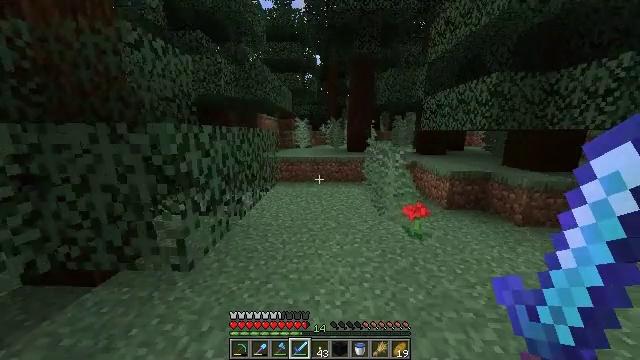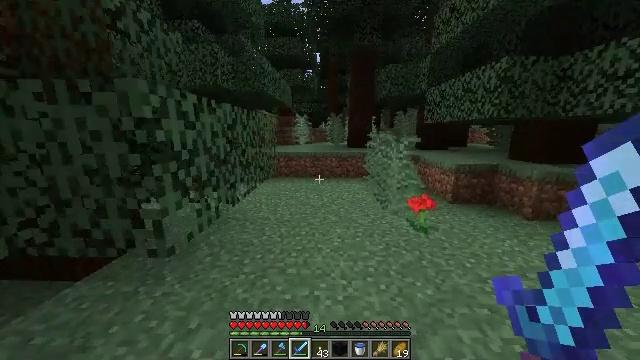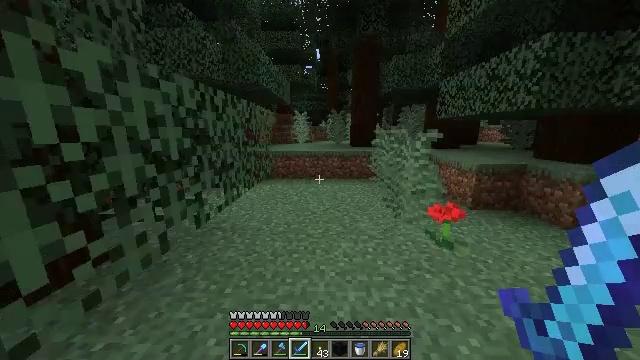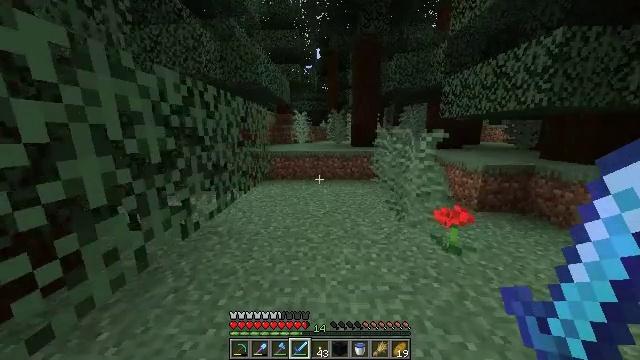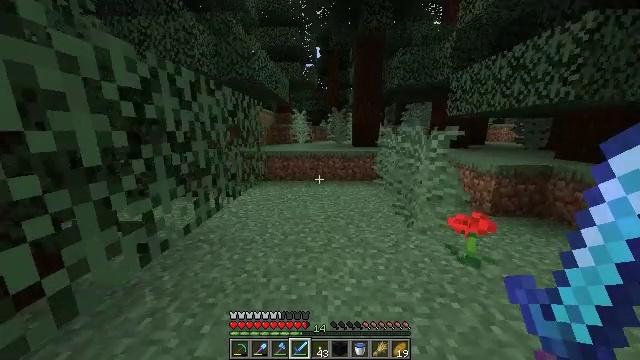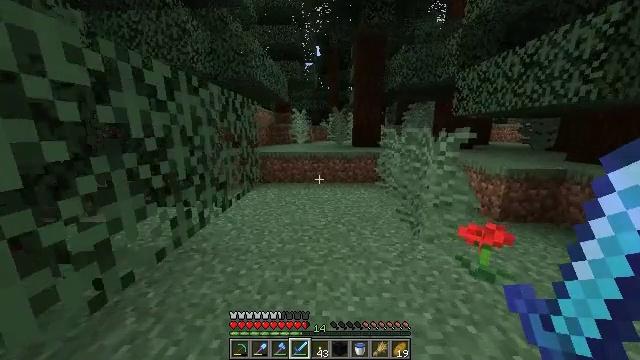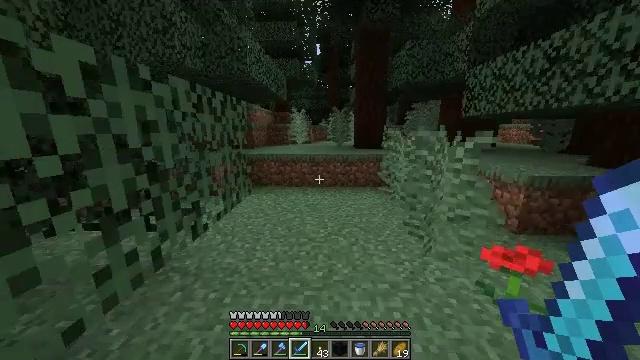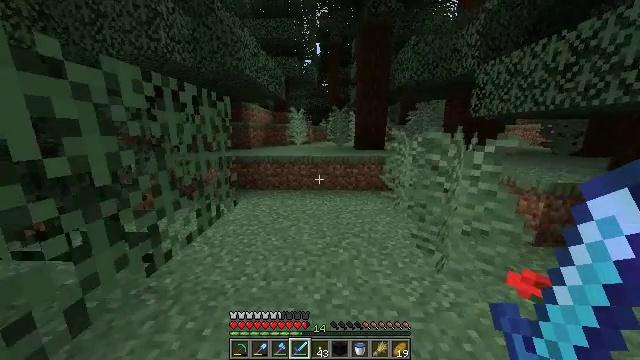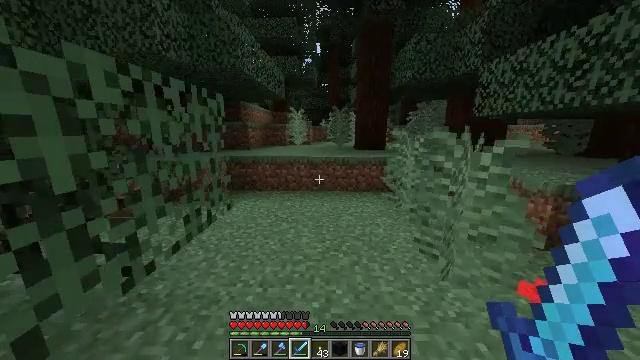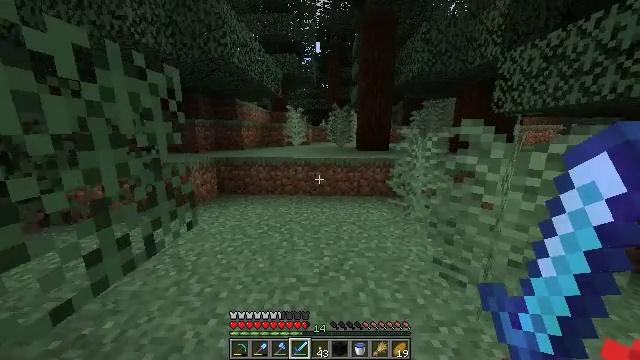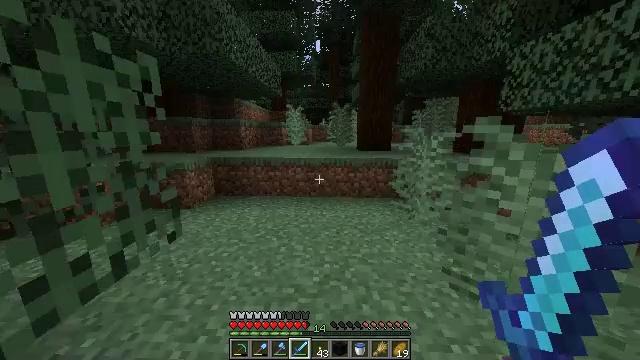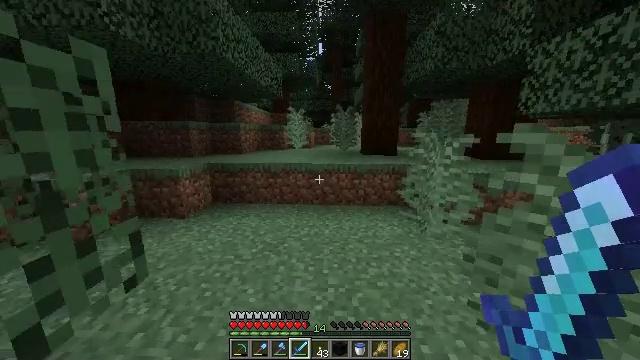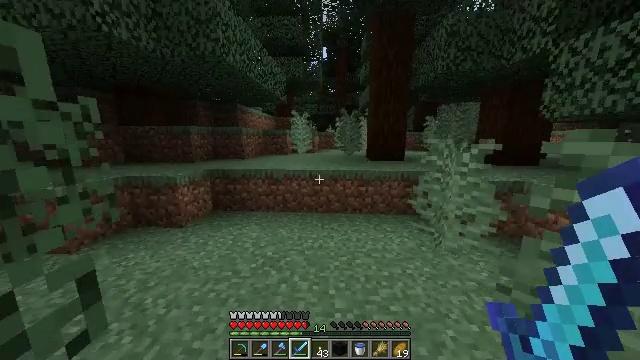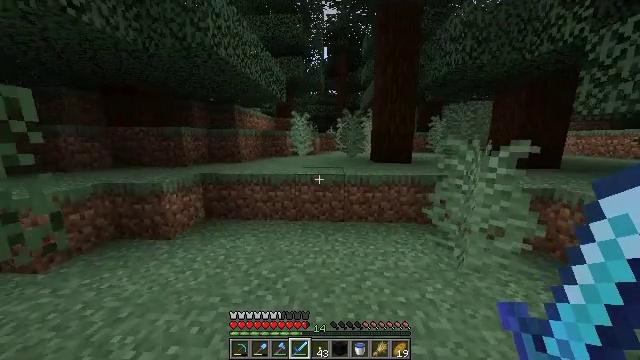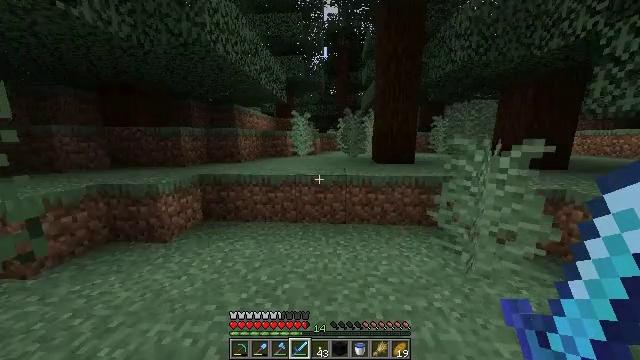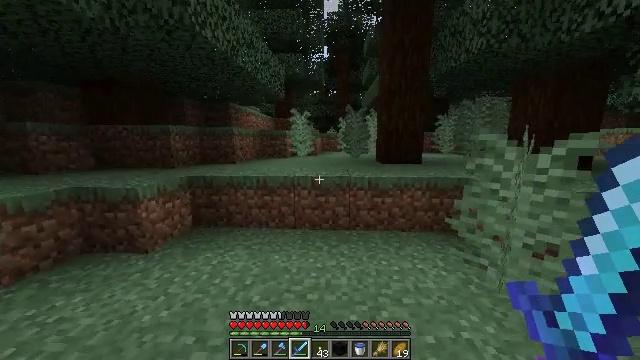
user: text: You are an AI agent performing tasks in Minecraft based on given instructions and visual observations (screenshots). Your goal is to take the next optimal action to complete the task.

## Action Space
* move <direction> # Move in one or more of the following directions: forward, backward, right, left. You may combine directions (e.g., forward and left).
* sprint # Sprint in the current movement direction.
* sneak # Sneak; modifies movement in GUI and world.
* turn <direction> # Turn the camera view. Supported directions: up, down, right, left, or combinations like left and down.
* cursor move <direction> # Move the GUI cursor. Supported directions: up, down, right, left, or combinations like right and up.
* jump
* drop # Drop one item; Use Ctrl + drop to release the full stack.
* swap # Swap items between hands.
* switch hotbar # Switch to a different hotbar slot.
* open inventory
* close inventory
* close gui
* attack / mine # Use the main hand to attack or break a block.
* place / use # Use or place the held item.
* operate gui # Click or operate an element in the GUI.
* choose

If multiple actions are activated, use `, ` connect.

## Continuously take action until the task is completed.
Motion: motion action
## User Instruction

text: Gather sweet berries from the bush.
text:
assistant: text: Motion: move forward, sprint
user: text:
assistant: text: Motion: move forward, sprint
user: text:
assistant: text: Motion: move forward, sprint
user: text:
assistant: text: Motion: move forward, sprint
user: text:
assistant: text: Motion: move forward, sprint
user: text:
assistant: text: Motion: move forward, sprint
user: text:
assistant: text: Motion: move forward, sprint
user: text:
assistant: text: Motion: move forward, sprint
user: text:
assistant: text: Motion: move forward, sprint
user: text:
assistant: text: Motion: move forward, sprint
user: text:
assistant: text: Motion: move forward, sprint
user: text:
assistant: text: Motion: move forward, sprint, turn left and up
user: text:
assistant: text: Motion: move forward, sprint
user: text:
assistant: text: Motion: move forward, sprint
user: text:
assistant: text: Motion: move forward, sprint
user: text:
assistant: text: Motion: move forward, sprint
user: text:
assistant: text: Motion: move forward, sprint
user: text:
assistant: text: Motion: move forward, sprint
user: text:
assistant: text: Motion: move forward, sprint
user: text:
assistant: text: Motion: move forward, sprint
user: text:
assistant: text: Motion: move forward, sprint
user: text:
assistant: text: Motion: move forward, sprint, turn right, jump
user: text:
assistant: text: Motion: move forward, sprint, turn right, jump
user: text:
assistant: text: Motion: move forward, sprint, jump
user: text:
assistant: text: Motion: move forward, sprint, jump
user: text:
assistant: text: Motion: move forward, sprint, jump
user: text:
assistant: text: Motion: move forward, sprint, jump
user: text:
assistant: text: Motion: move forward, sprint
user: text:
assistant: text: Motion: move forward, sprint
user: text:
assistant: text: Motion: move forward, sprint